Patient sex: M
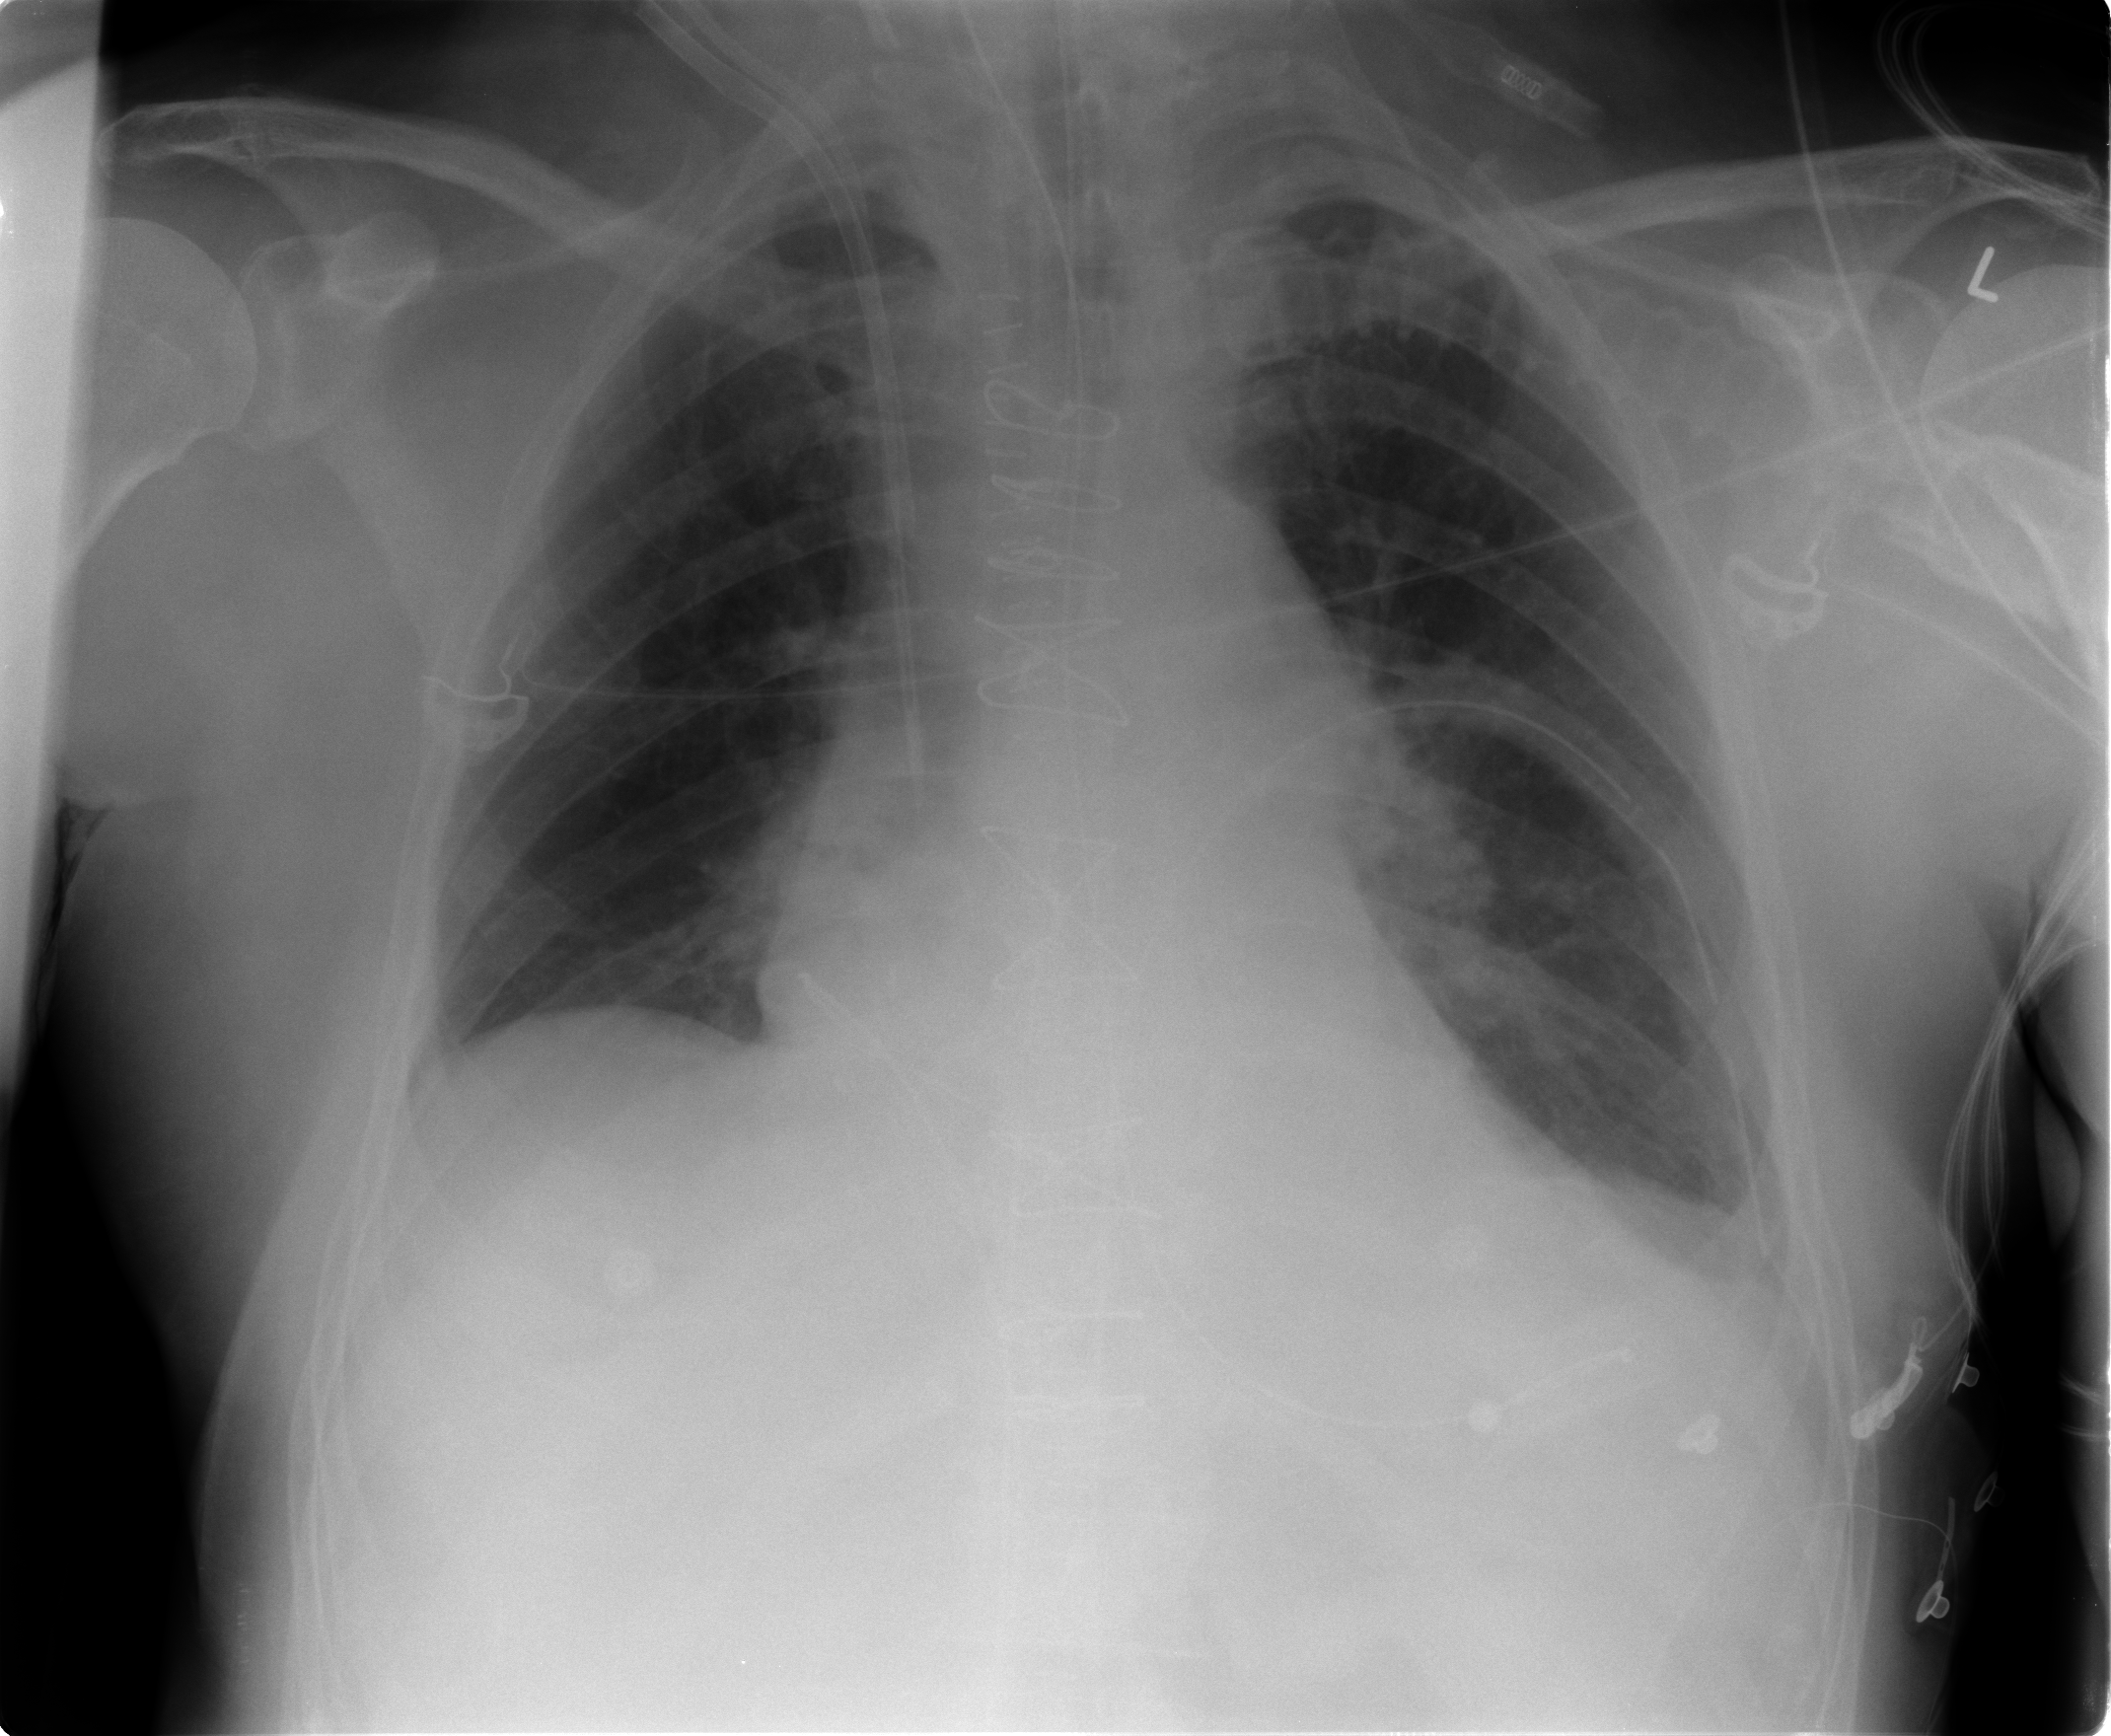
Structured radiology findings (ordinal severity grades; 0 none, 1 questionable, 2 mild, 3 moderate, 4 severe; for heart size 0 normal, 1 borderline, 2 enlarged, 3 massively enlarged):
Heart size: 0
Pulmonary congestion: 2
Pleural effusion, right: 0
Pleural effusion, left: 3
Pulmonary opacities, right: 0
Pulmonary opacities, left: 0
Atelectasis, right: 0
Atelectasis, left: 2